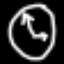
Label: clock